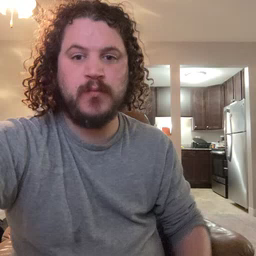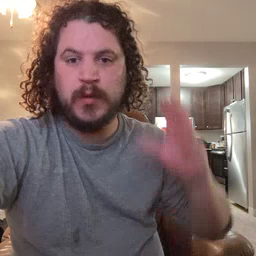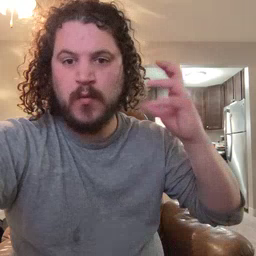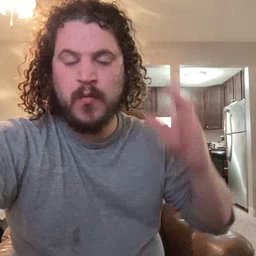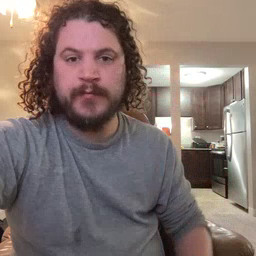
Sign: radio